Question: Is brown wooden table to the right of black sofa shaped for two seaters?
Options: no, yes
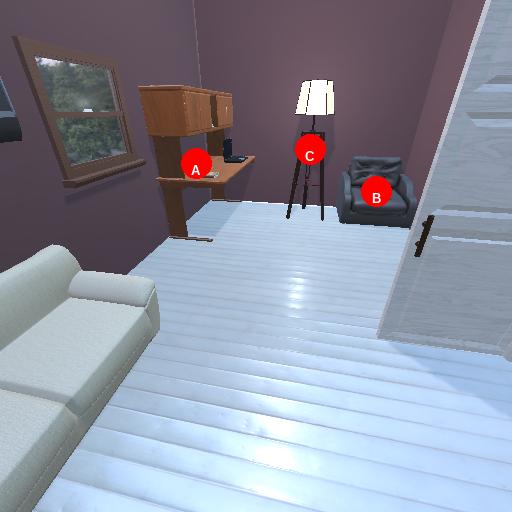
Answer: no